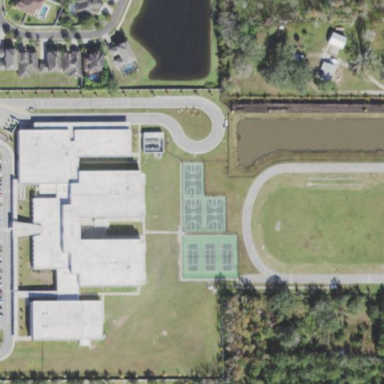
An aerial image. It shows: School.